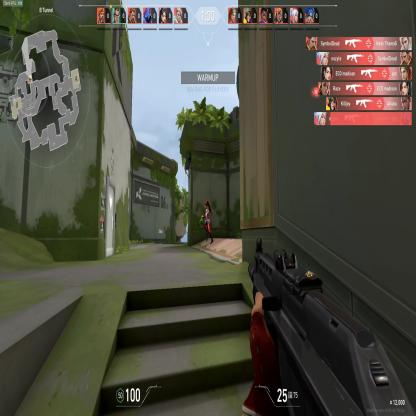
Label: enemy